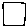
Label: square